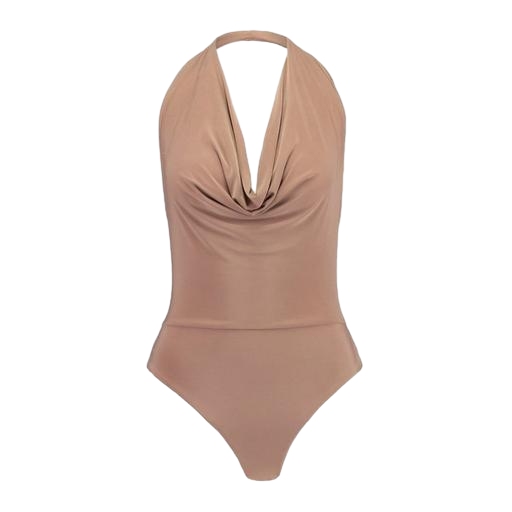
beige ezra busty cami, black plunge bodysuit, beige vanessa bruno, white background